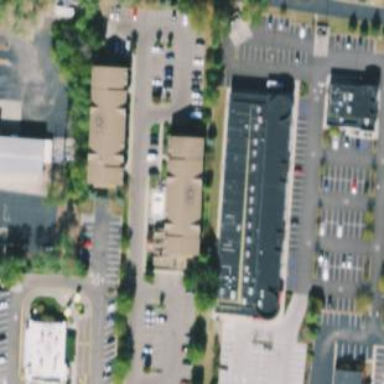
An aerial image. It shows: Retail area.